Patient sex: M
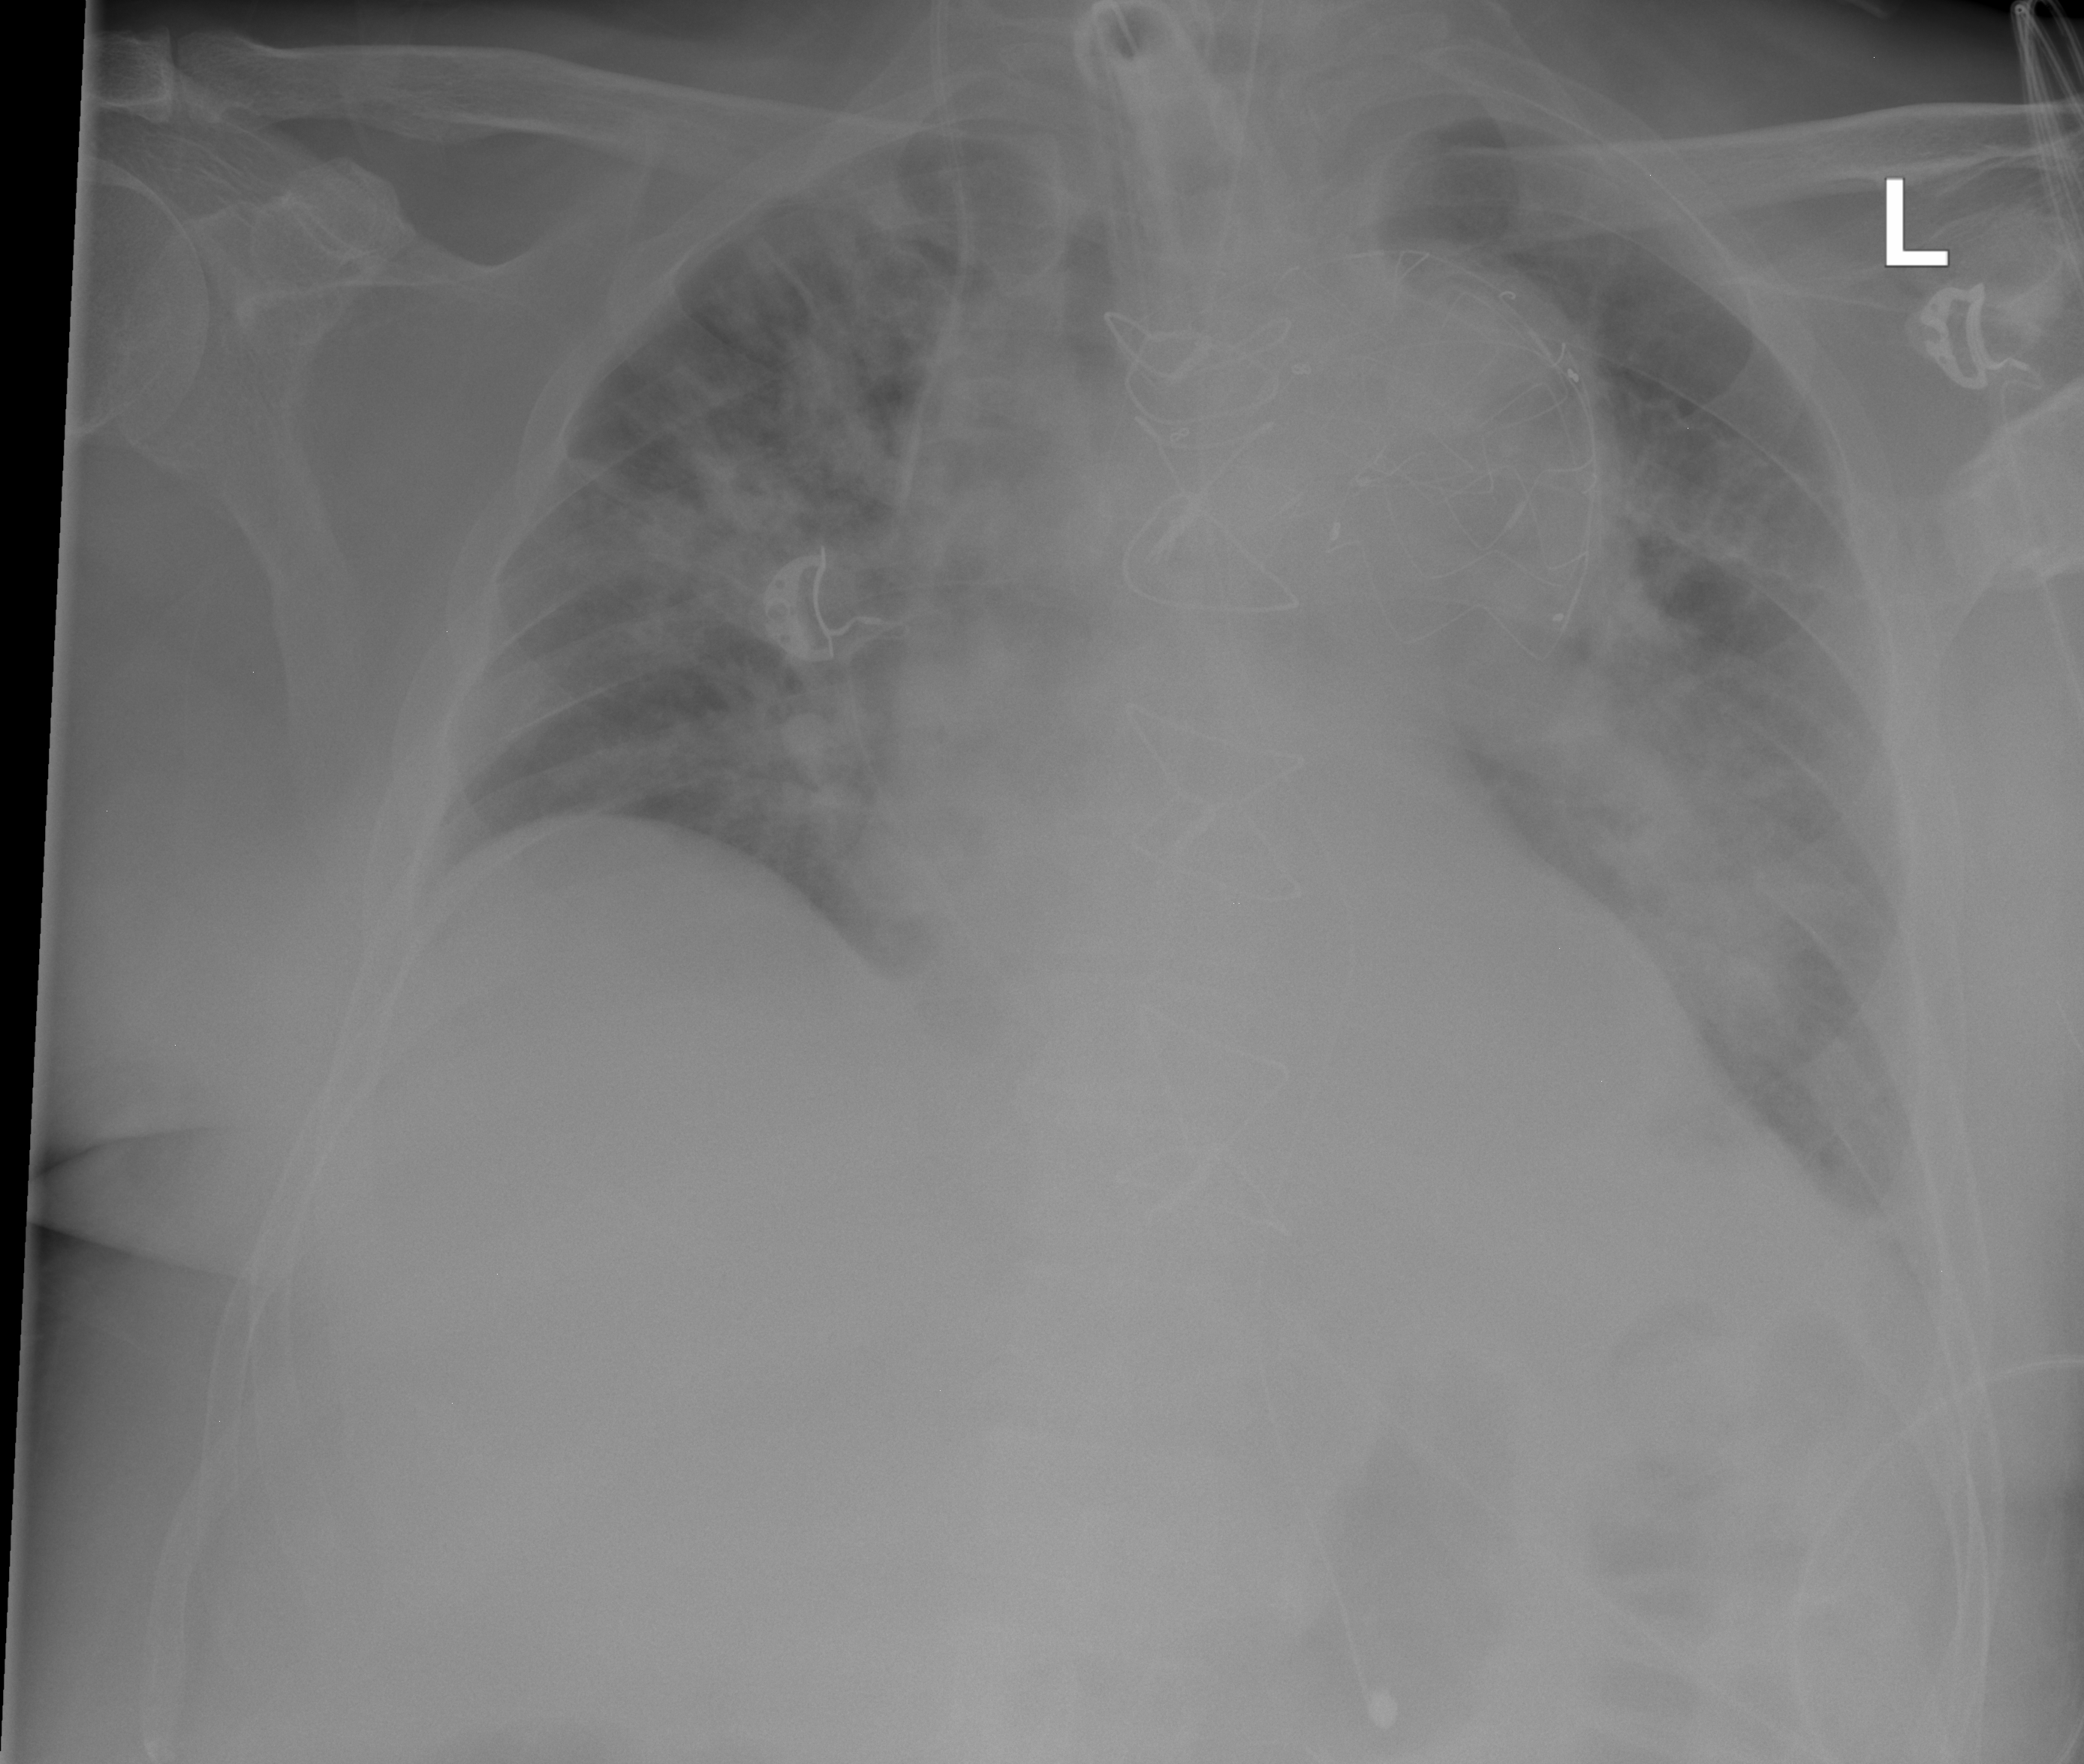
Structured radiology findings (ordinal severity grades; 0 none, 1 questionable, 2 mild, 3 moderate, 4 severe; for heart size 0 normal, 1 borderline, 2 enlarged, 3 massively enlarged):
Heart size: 1
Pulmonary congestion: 2
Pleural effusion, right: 0
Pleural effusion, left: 2
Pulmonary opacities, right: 3
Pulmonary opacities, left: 3
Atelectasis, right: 2
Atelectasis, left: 3